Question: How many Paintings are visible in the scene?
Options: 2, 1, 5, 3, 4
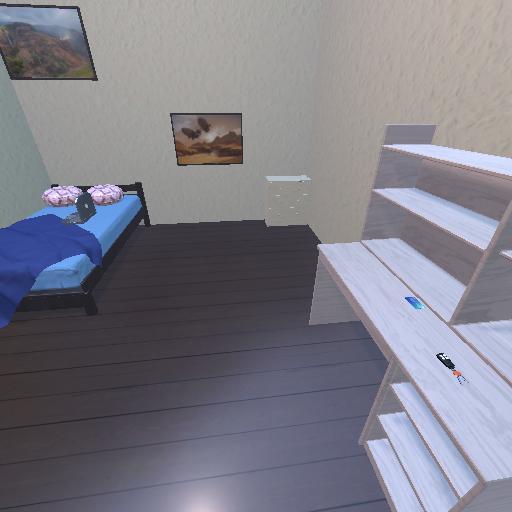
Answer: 2